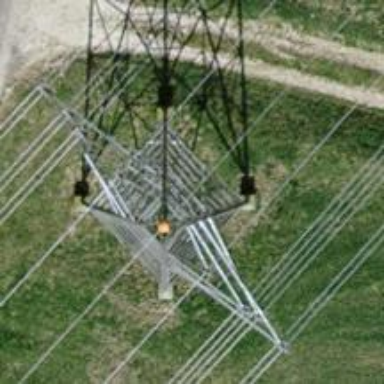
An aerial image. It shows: Power tower.